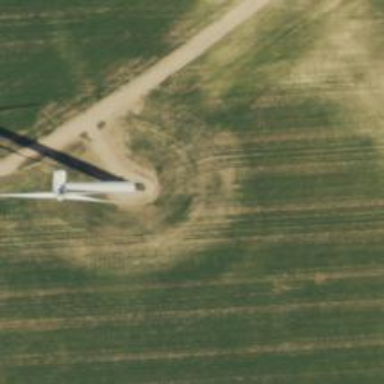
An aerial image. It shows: Wind generator in the form of horizontal axis wind turbine.